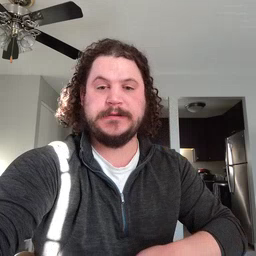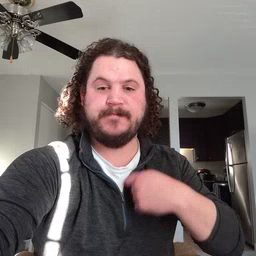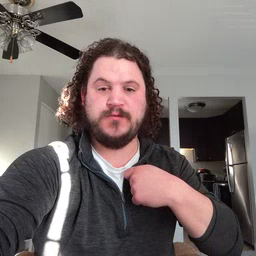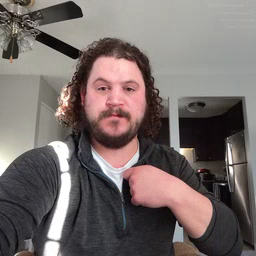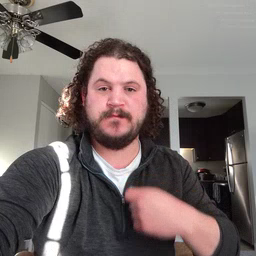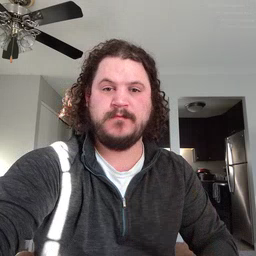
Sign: zipper